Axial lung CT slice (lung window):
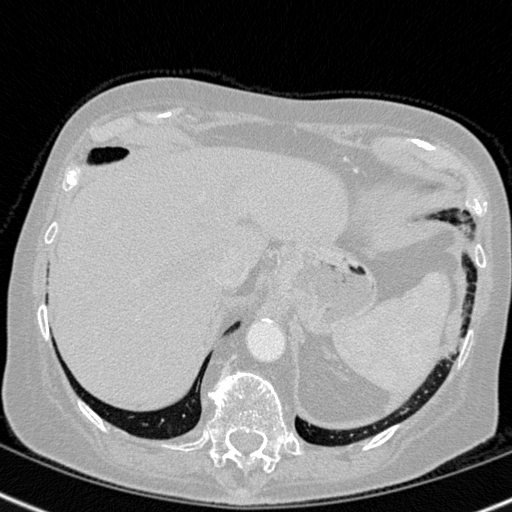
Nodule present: no